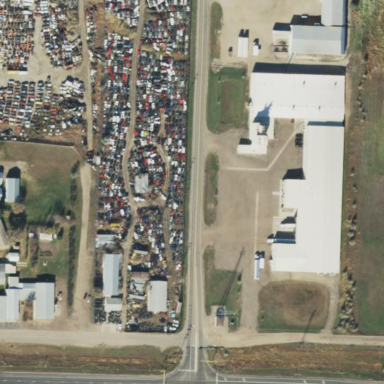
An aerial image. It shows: Industrial area designated as auto wrecker yard.